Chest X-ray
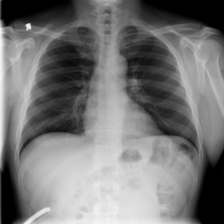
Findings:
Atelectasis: negative
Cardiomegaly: negative
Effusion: negative
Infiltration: negative
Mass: negative
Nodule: negative
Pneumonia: negative
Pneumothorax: negative
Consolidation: negative
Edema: negative
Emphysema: negative
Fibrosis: negative
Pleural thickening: negative
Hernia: negative